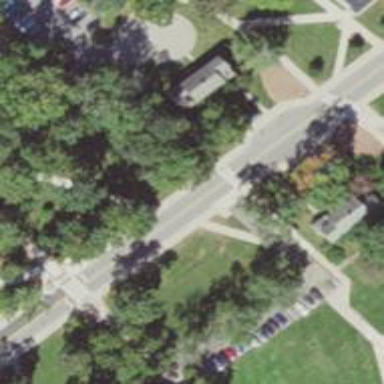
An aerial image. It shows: Marked crossing on asphalt footway.